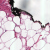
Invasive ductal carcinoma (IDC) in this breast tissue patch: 0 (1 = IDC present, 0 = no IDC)